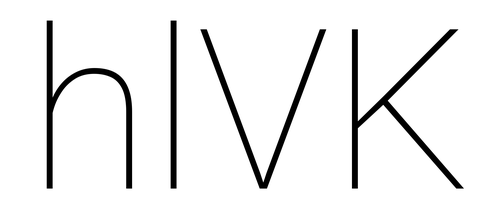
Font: Roboto_Thin